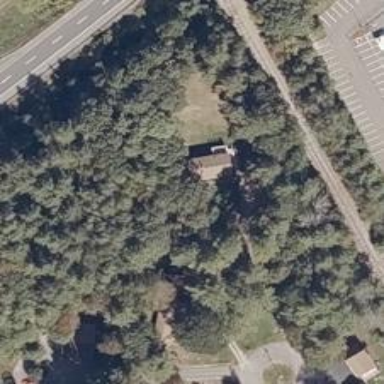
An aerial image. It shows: Detached building.